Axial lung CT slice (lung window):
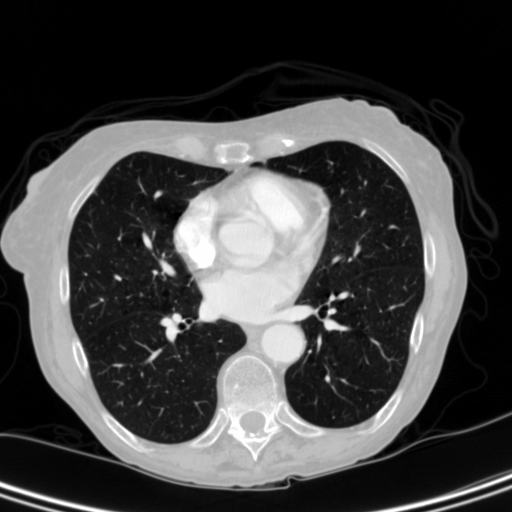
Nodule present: no